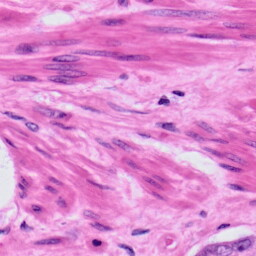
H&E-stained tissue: Prostate